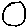
Label: circle